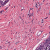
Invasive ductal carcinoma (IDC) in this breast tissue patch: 0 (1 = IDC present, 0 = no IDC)